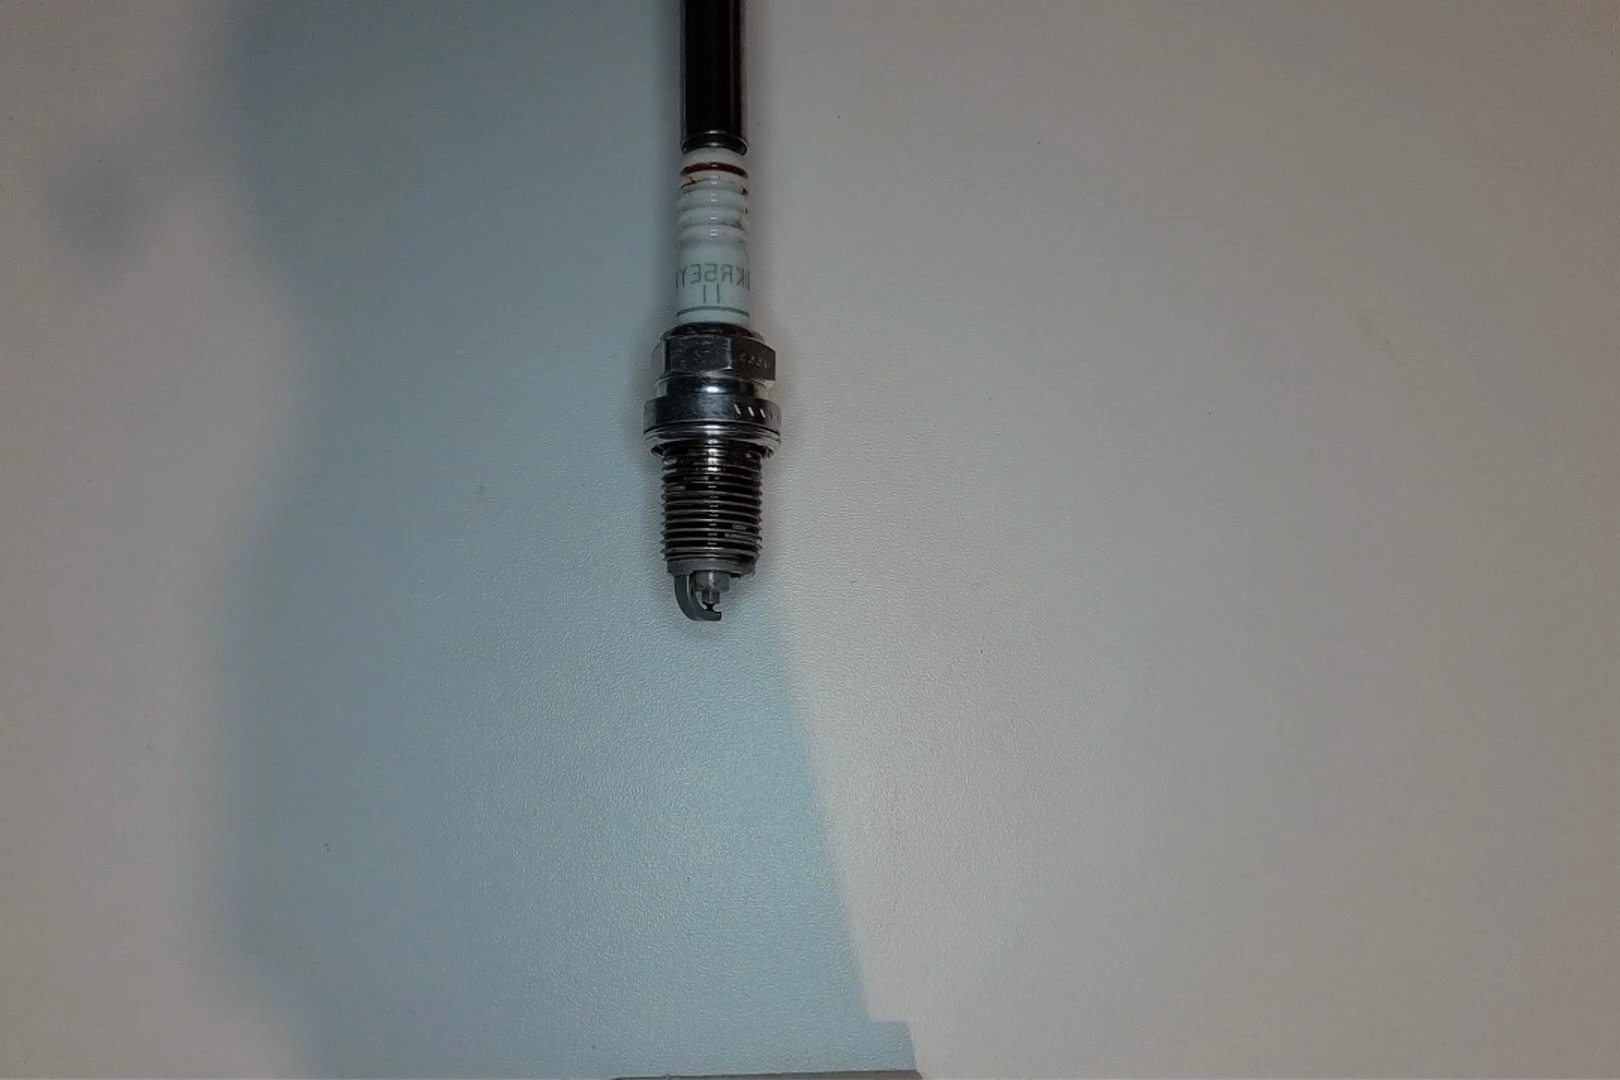
Label: anomaly